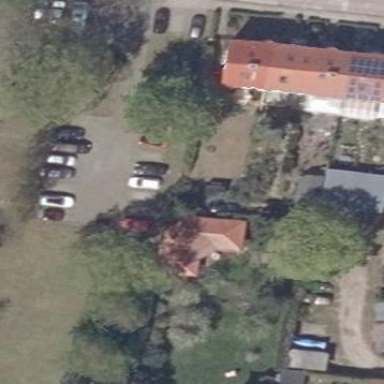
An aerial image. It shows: Parking area with surface.